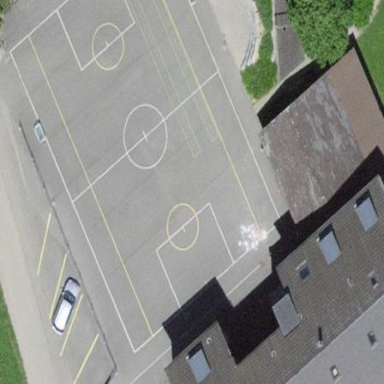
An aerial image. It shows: Basketball court on leisure land pitch.